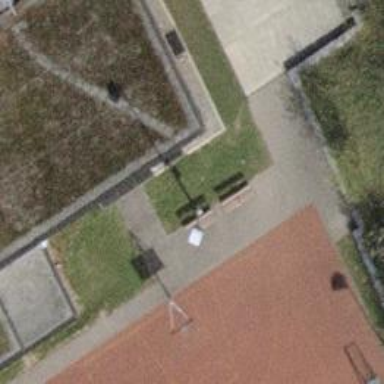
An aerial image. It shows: Bench for seating.